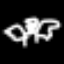
Label: angel